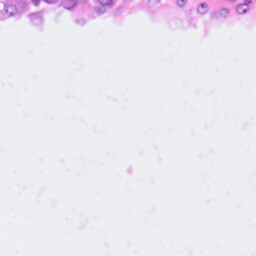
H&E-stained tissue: Pancreatic